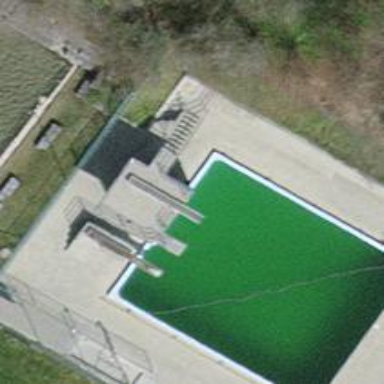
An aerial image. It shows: Swimming pool area designated for leisure and sport.